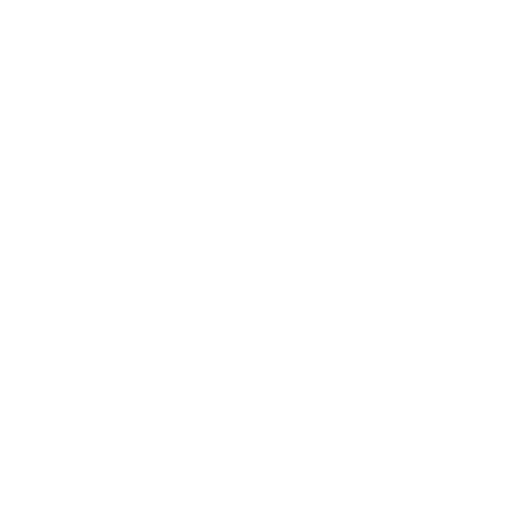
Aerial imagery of valley in Nevada named Gritty Gulch containing only shrub